Aerial crown-view tile of a tropical tree (Barro Colorado Island, Panama), acquired 20250616:
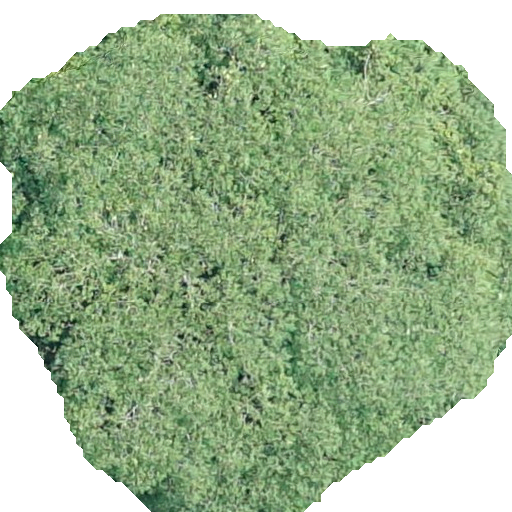
Species: Dipteryx oleifera
GBIF accepted scientific name: Dipteryx oleifera
Crown area: 302.588 m²